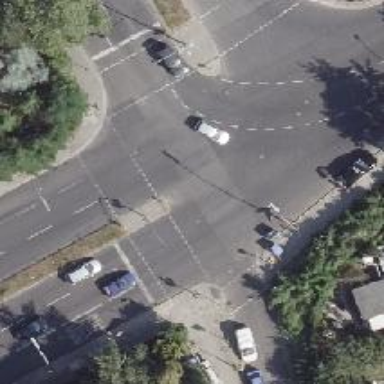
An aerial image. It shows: Road crossing with traffic signals.